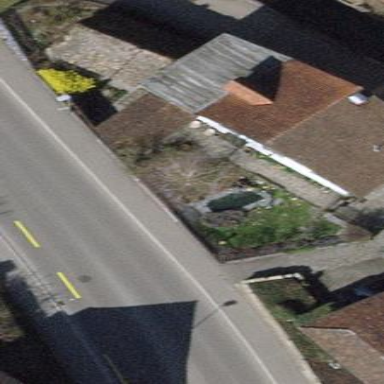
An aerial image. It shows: Detached building with gabled tile roof.